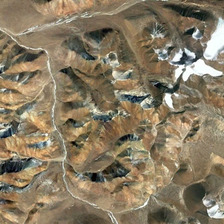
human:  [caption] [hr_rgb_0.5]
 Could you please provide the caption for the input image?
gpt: some white snows are on a part of khaki mountains .

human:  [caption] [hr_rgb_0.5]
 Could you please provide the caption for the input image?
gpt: some white snows are on a part of khaki mountains .

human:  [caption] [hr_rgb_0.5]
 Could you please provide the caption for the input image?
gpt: some white snows are on a part of khaki mountains .

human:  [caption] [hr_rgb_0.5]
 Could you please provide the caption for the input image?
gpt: some white snows are on a part of khaki mountains .

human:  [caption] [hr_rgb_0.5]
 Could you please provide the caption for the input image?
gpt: some white snows are on a part of khaki mountains .